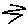
Label: zigzag